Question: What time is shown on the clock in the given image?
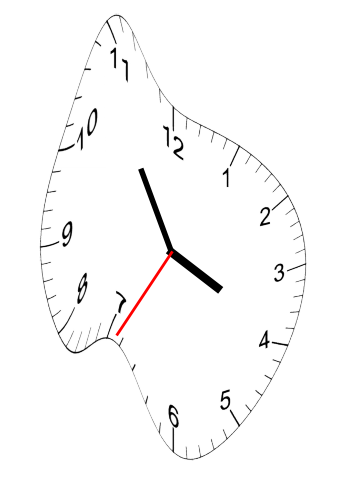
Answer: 03:54:35